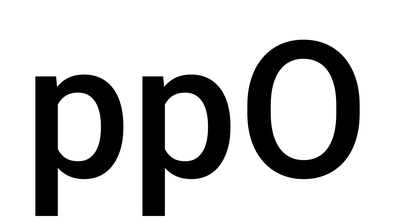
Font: Roboto_Medium